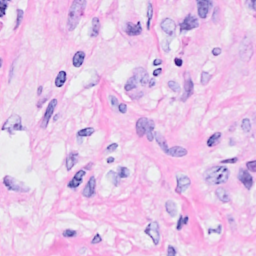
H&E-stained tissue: Breast